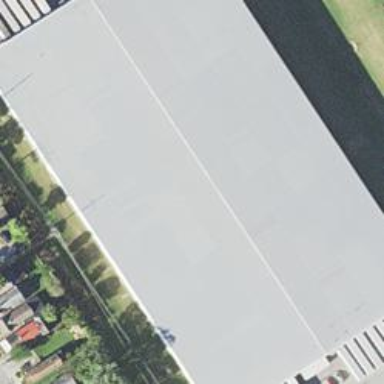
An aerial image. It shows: Warehouse.